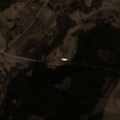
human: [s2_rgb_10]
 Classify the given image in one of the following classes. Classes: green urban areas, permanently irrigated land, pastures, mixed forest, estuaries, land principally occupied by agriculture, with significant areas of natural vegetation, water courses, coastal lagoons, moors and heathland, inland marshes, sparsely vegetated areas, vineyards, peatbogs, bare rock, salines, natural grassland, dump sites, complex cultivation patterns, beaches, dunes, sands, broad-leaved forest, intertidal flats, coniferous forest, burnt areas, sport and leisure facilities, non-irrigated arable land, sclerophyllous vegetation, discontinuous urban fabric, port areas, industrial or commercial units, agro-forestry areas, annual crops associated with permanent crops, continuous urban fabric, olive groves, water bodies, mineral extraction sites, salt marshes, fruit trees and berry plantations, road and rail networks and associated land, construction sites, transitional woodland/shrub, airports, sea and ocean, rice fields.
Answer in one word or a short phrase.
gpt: pastures, complex cultivation patterns, land principally occupied by agriculture, with significant areas of natural vegetation, coniferous forest, mixed forest, transitional woodland/shrub